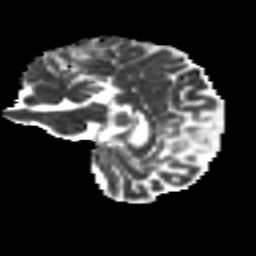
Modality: MD
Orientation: sagittal
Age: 64
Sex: female
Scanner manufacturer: siemens
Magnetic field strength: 3 T
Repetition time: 8.6 s
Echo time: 0.095 s